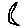
Label: moon